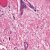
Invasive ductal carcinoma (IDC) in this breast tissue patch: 0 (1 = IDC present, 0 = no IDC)